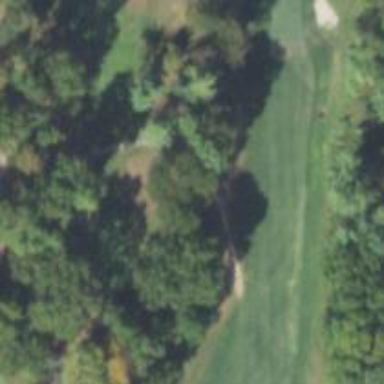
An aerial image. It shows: Path for both roads and golfers.